Question: this is the heatmap of the question. Each task can only be assigned to one person, and each person can only be assigned one task. How to allocate to maximize total profit? (all profits are multiples of ten), and output the maximum profit.
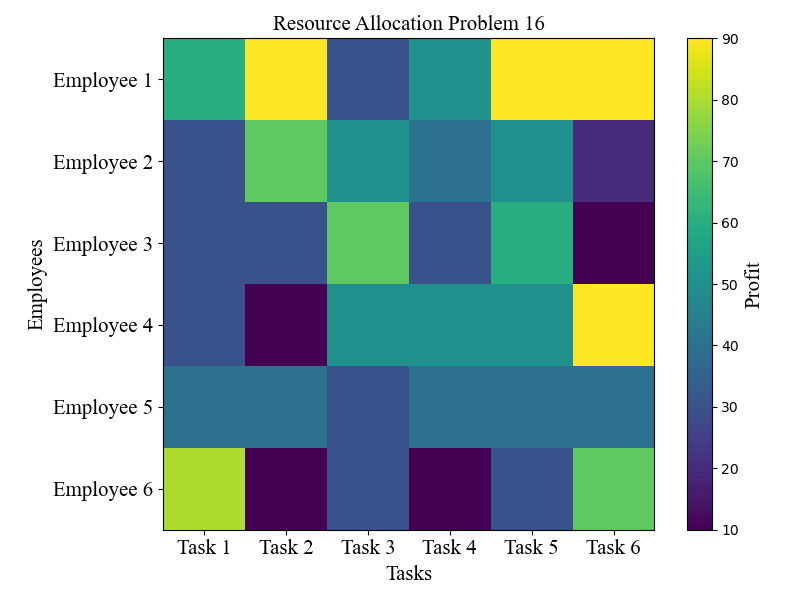
Answer: 440